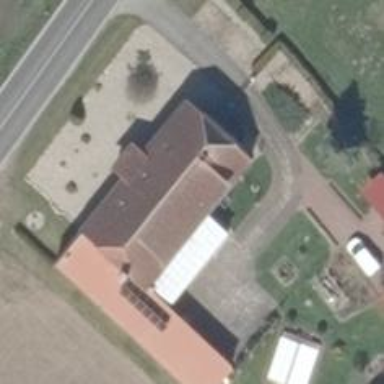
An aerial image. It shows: Farm building.